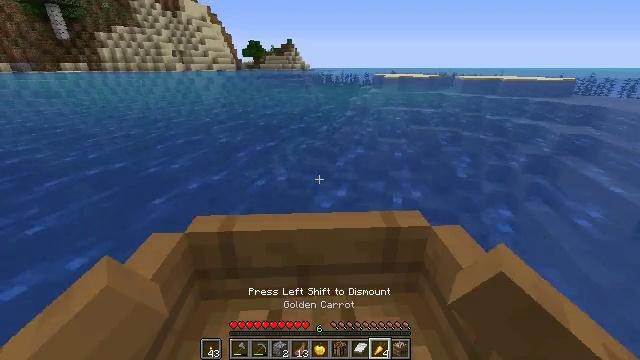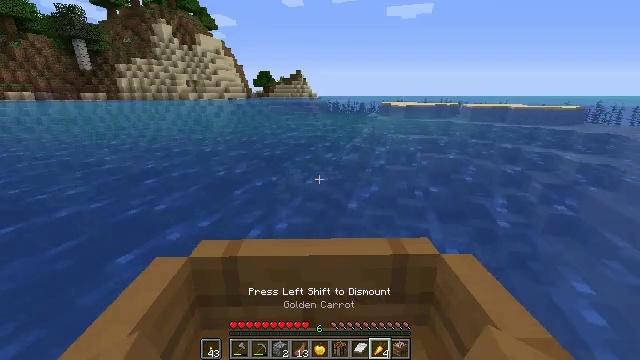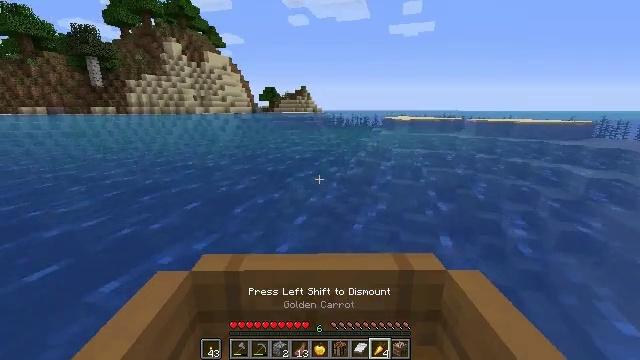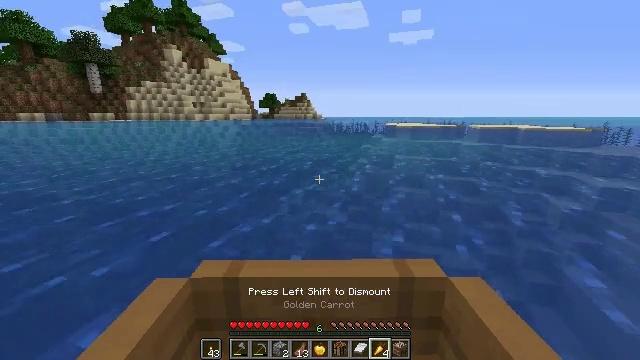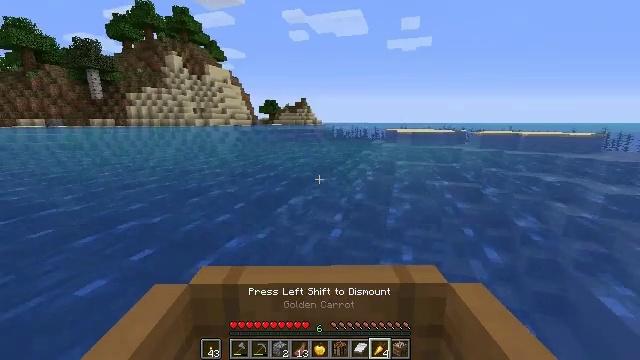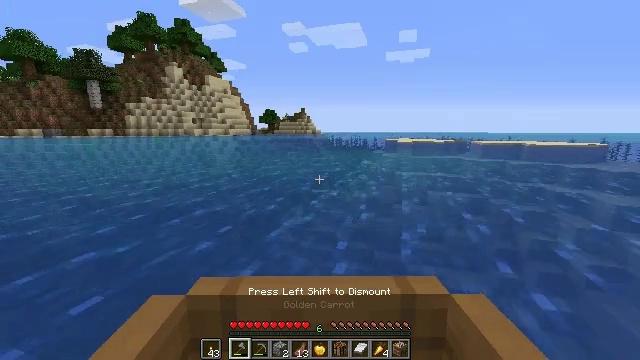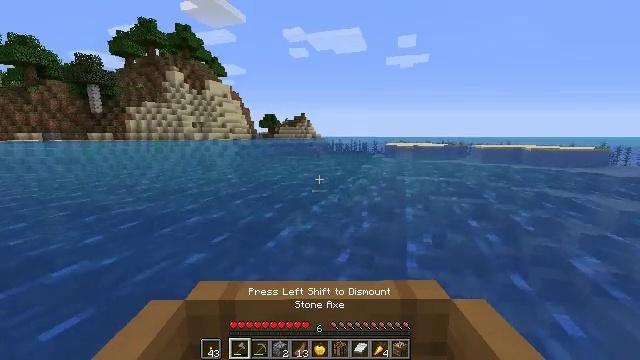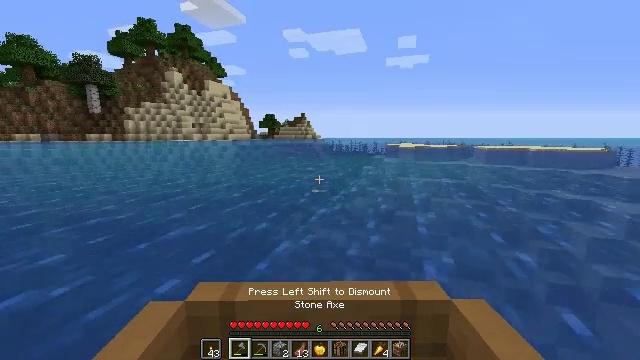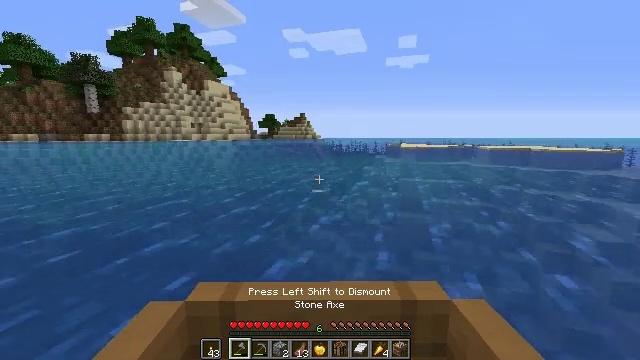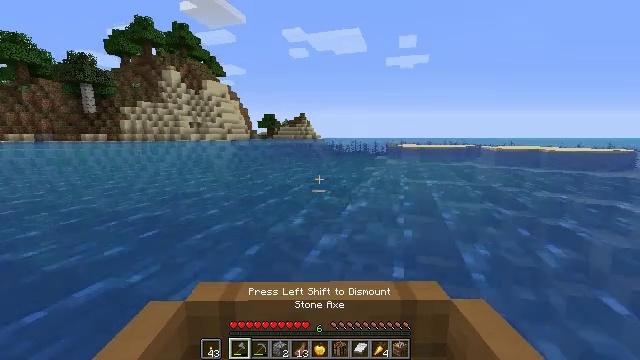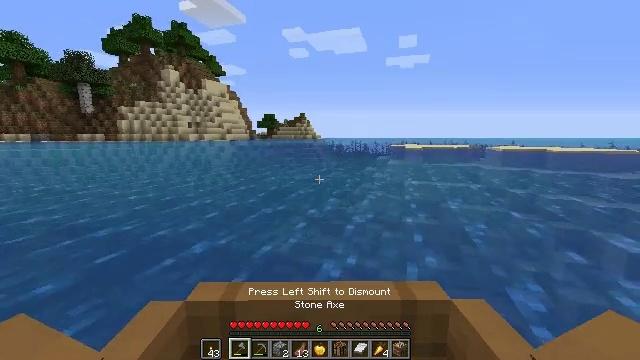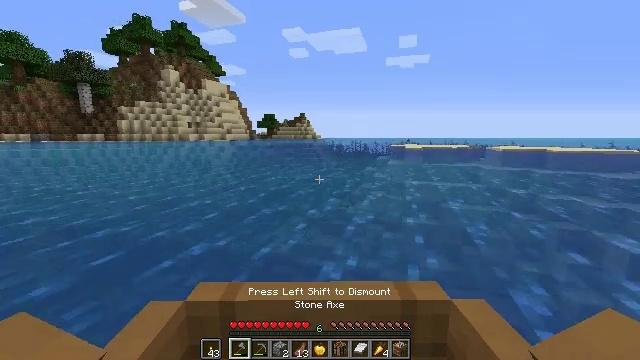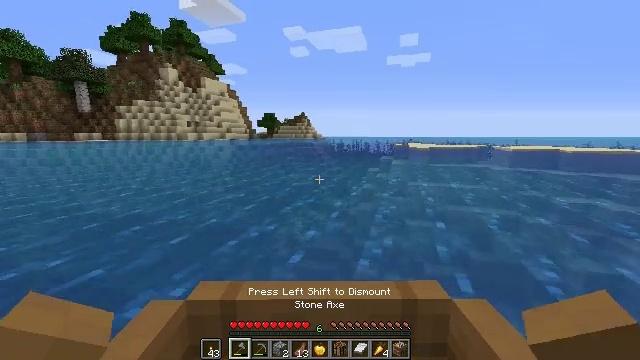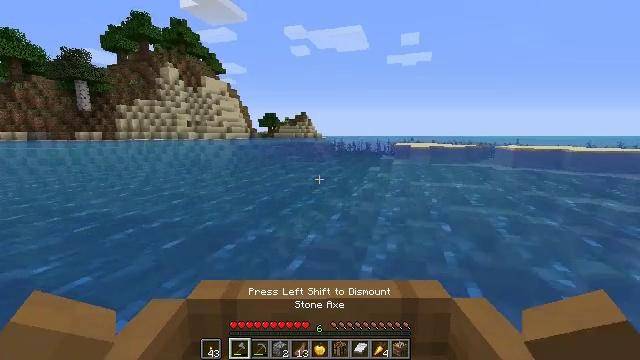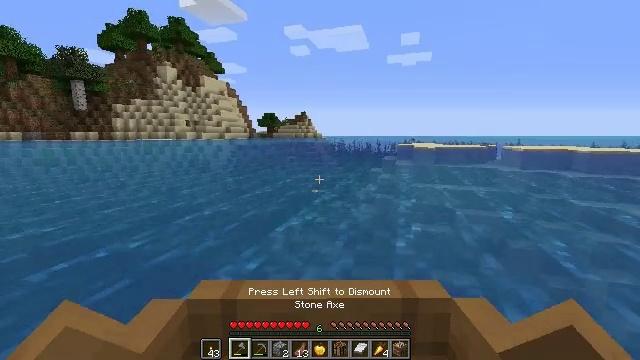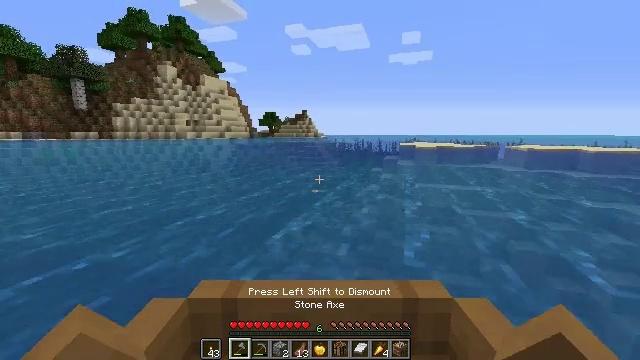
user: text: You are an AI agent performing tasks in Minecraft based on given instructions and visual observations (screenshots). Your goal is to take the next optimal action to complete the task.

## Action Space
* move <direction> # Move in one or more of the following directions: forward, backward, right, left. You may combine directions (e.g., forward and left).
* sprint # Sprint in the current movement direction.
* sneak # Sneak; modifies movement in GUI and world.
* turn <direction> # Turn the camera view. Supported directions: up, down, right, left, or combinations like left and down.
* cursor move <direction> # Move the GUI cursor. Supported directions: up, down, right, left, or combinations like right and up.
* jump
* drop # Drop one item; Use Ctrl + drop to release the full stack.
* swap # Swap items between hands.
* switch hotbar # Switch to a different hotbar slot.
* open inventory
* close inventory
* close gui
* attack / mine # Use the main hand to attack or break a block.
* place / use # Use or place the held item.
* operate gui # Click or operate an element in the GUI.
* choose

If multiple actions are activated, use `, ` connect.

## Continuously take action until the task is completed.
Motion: motion action
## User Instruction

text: Gather dandelions in the field.
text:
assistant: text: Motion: move forward, turn left and up
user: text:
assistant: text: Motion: move forward, turn up
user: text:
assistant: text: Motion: move forward, turn up
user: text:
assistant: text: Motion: move forward, turn up
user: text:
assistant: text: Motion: move forward, turn up, switch to hotbar 1
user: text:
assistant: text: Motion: move forward, switch to hotbar 1
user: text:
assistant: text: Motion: move forward, switch to hotbar 1
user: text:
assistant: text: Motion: move forward, switch to hotbar 1
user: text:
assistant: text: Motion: move forward
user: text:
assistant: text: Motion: move forward
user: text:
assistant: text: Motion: move forward
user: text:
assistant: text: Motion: move forward
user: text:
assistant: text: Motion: move forward
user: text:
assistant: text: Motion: move forward
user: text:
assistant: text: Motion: move forward
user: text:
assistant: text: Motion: move forward
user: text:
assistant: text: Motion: move forward
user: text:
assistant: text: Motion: move forward
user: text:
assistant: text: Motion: move forward
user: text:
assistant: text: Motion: move forward
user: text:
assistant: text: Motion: move forward, turn right
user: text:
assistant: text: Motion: move forward, turn right
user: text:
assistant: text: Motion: move forward
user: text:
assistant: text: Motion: move forward
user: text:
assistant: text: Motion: move forward
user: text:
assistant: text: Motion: move forward, turn left and up
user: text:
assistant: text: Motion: move forward, turn left and up
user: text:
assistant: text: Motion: move forward, turn left
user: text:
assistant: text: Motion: move forward, turn left
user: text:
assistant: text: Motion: move forward